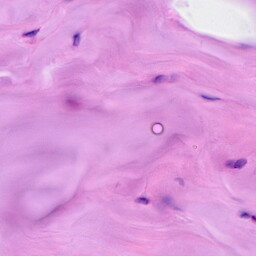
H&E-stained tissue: Breast